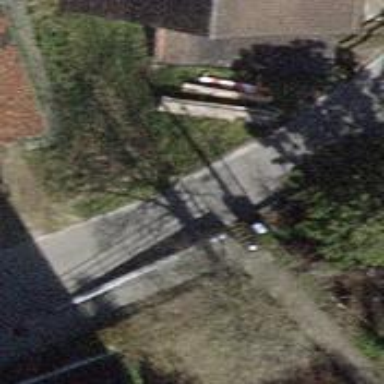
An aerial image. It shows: Concrete steps.